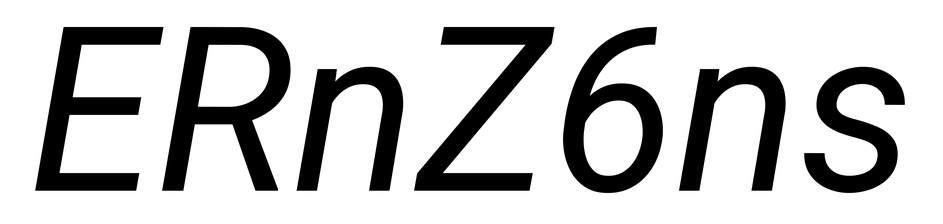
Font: Roboto-Italic_Italic